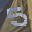
Label: 5